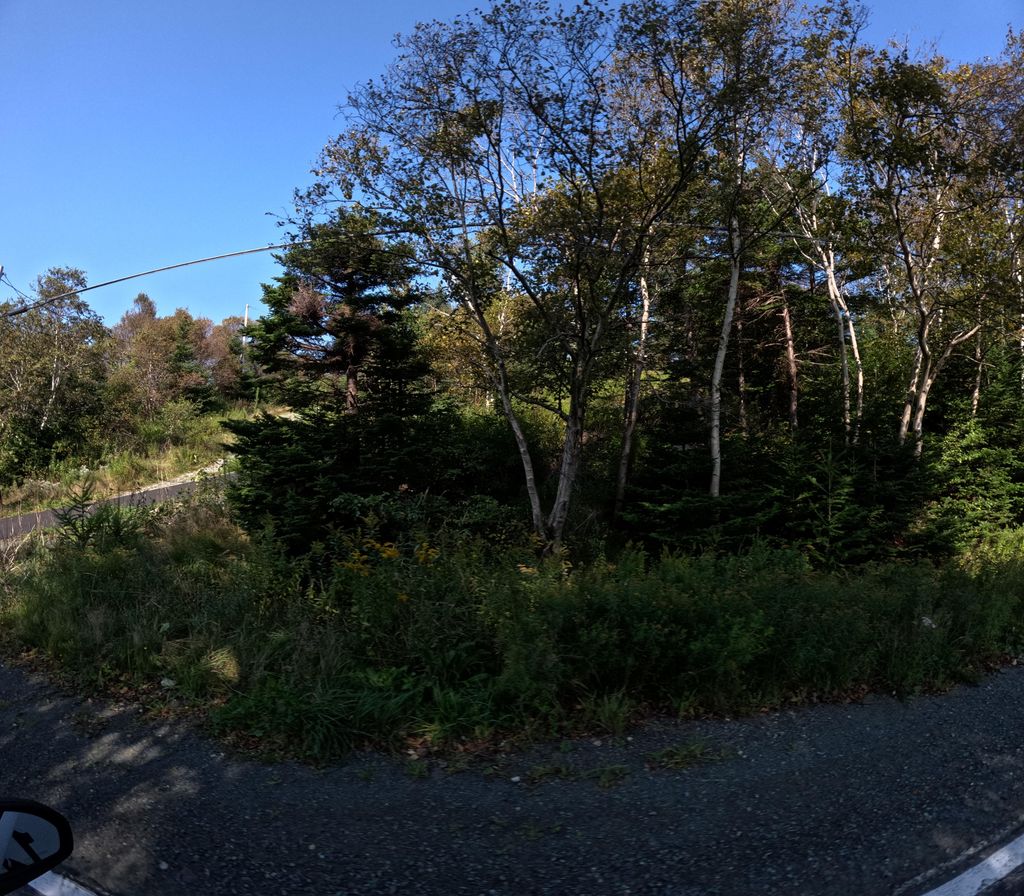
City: st_johns